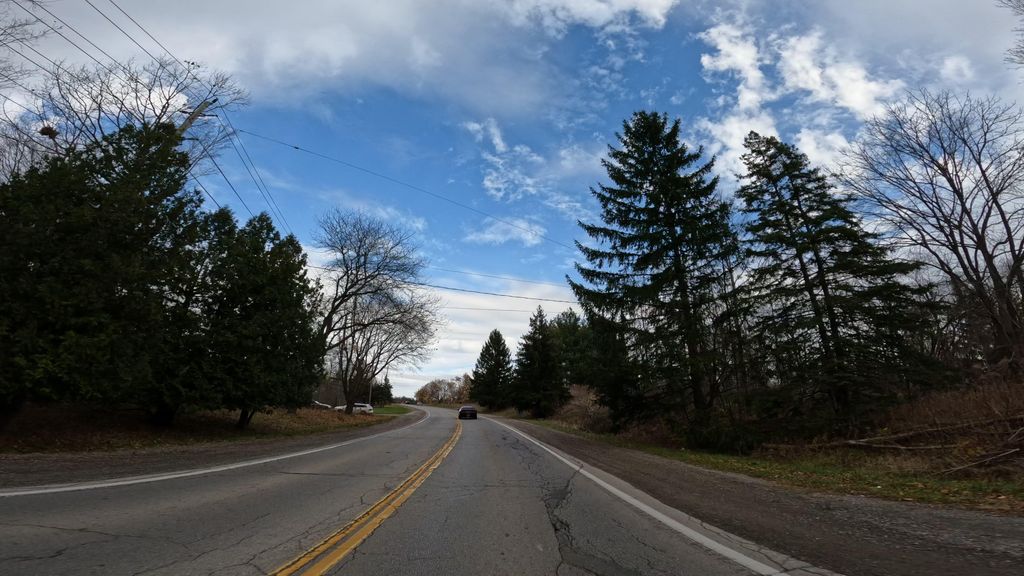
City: hamilton